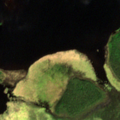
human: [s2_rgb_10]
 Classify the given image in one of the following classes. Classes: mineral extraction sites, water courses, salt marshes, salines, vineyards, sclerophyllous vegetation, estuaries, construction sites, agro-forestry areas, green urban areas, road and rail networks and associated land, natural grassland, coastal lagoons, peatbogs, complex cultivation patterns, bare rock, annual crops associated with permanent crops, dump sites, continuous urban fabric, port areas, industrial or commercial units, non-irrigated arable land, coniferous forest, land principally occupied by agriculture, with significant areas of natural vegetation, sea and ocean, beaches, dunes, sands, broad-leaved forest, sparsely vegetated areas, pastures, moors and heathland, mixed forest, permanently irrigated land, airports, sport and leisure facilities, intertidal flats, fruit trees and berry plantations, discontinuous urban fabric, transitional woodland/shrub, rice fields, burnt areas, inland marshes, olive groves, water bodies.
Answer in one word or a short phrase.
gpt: inland marshes, water bodies